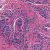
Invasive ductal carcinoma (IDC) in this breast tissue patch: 0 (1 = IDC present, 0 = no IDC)